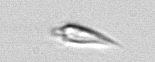
Label: Oxytoxum